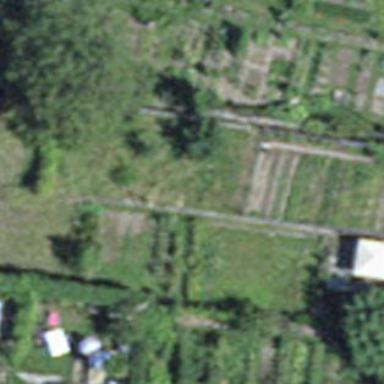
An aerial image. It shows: Allotments area.